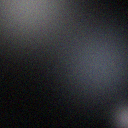
Screen state: off